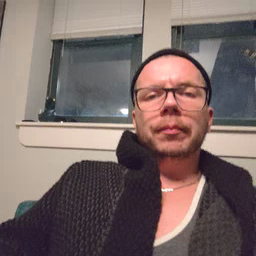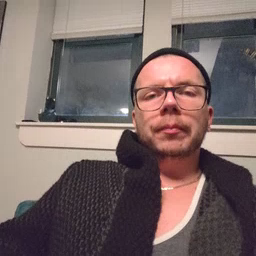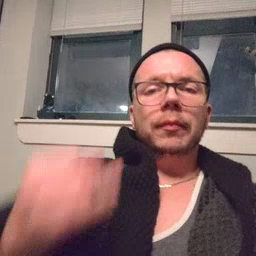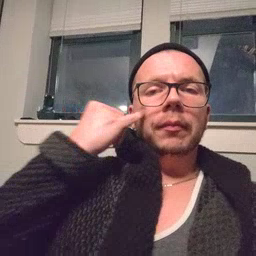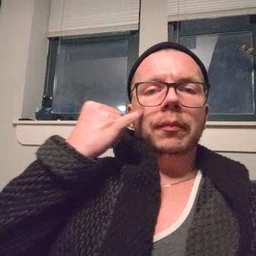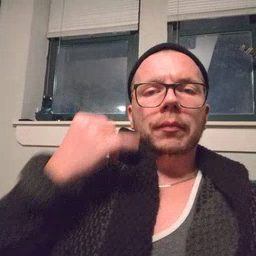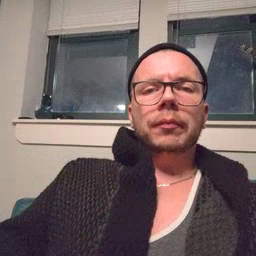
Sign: if